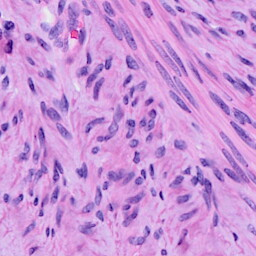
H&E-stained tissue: Cervix